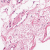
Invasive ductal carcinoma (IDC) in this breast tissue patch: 0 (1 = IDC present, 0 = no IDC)